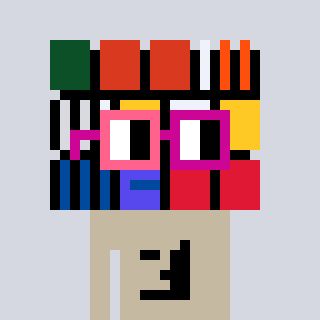
a pixel art character with square pink and red glasses, a abstract-shaped head and a bege-colored body on a cool background